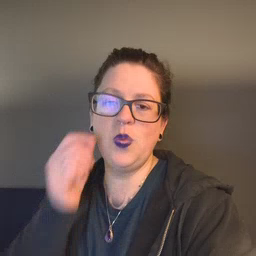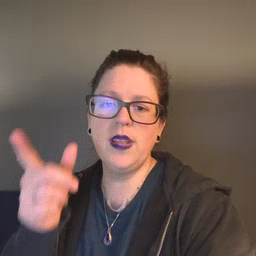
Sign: awake